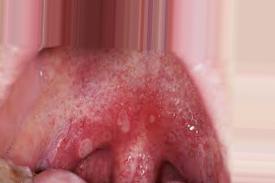
Condition: Mouth Ulcer